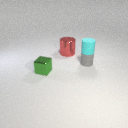
small gray rubber cylinder in front of large red metal cylinder